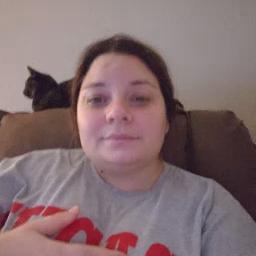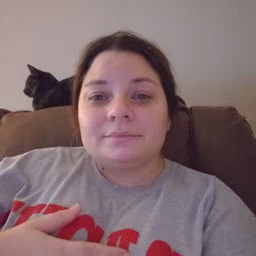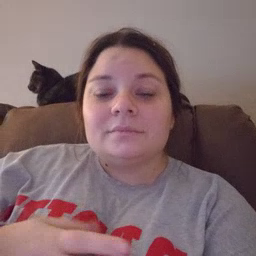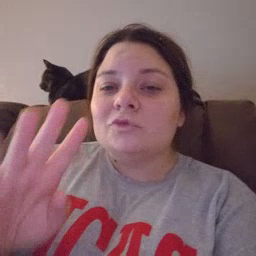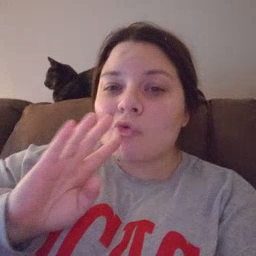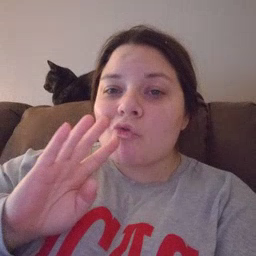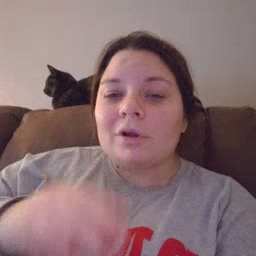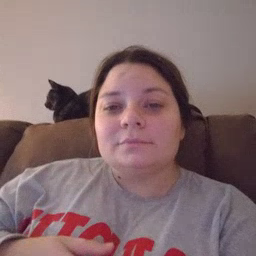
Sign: talk